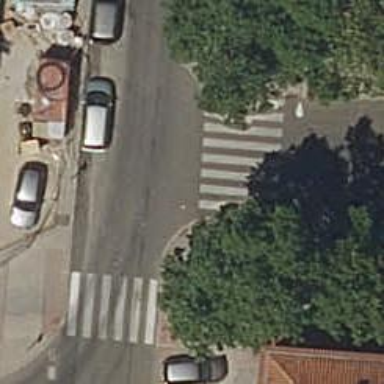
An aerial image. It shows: Uncontrolled road crossing.